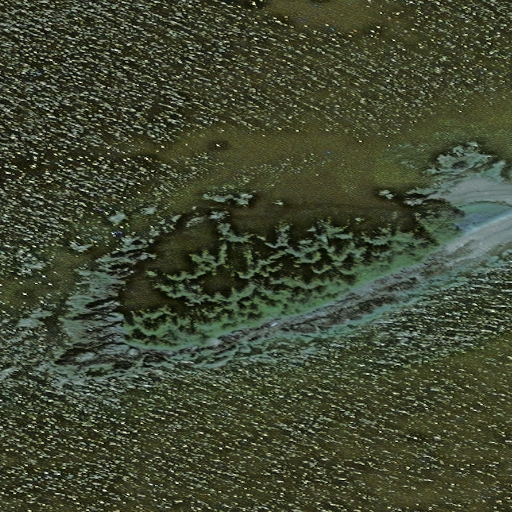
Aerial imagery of island in Alaska named Gravina Island containing only unknown